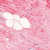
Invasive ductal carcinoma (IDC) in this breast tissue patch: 0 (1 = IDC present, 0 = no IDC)